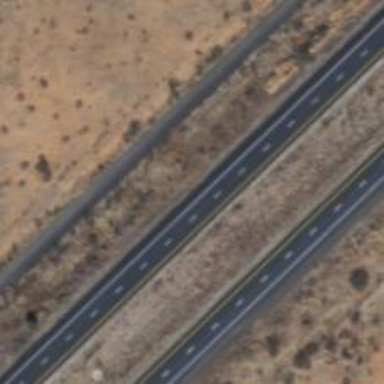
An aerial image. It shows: Asphalt motorway.